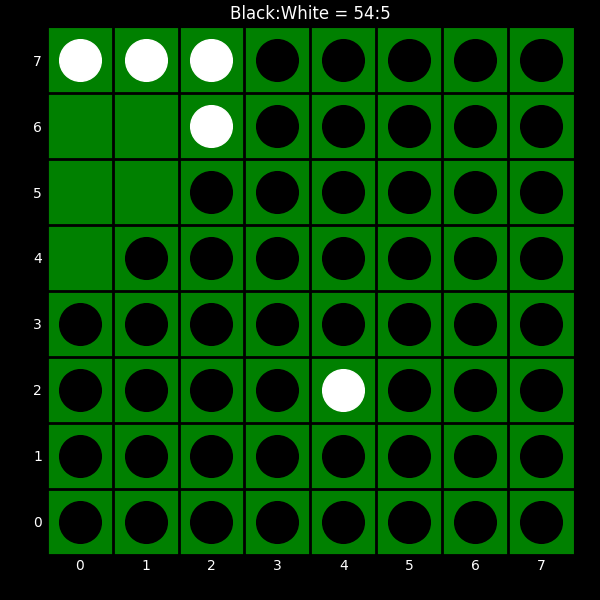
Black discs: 54
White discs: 5